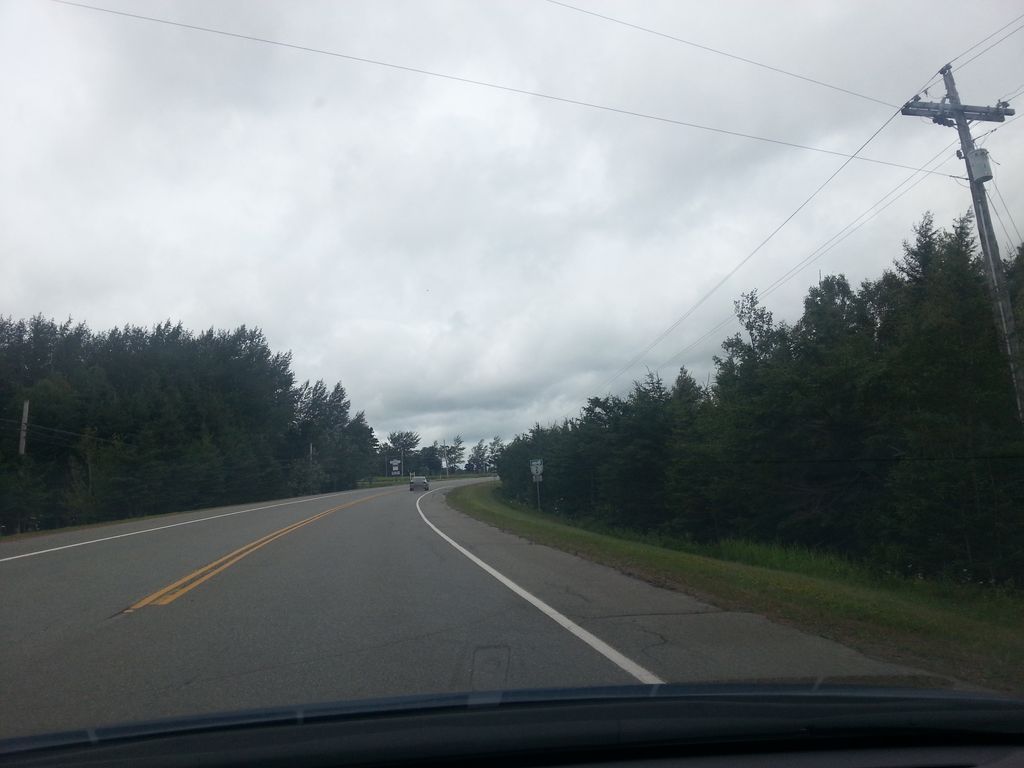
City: charlottetown